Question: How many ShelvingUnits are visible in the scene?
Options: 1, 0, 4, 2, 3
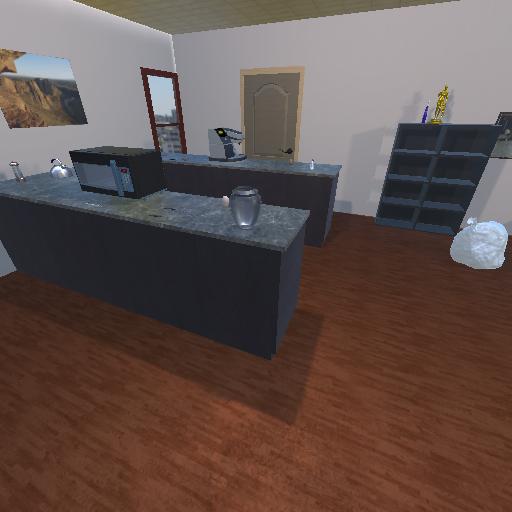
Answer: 1